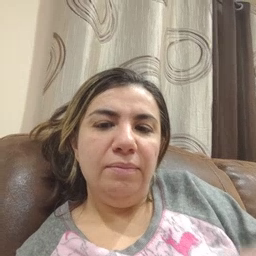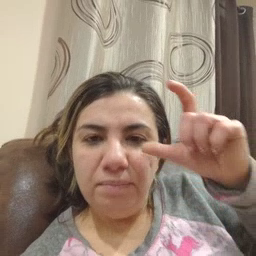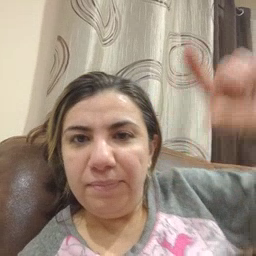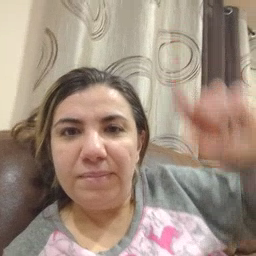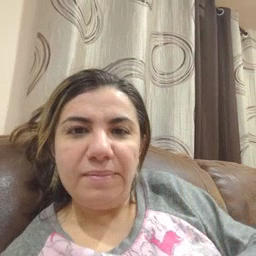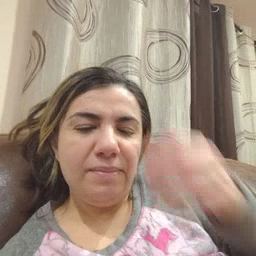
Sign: moon